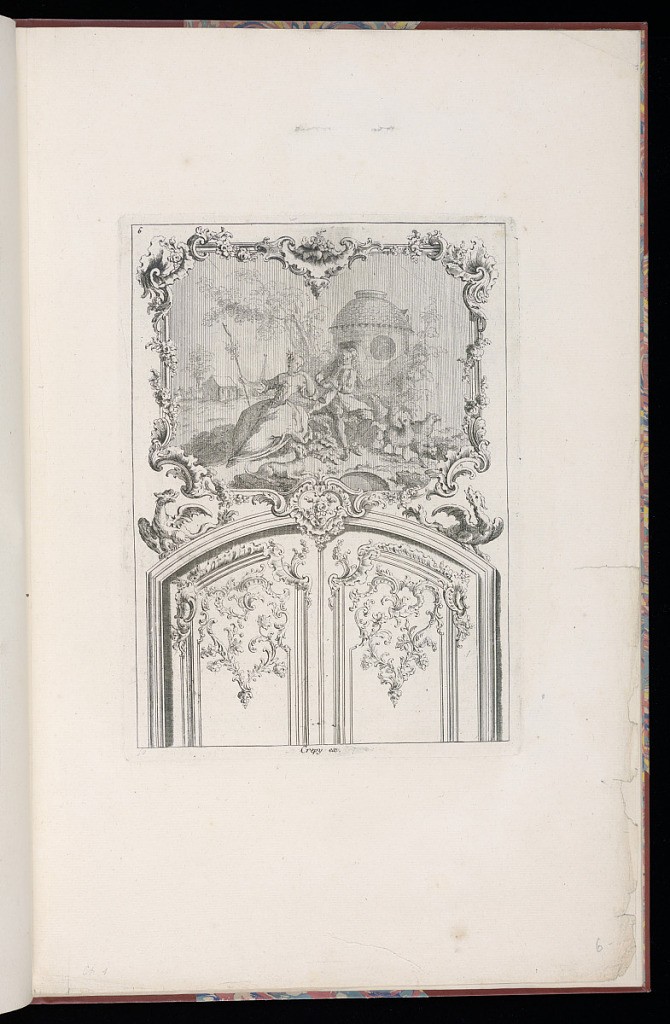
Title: Overdoor Painting and Paneling (Boiseries) Design
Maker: Jean Mondon, French, fl. 1736 – 1745
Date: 1749
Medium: Etching and engraving on laid paper
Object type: Print
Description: Design for a set of interior double doors (with only the top section visible) and an overdoor painting decorated with highly sculpted rococo paneling (boiseries), featuring flowering sprigs, flowers, c-scrolls, cartouches, shell and wave motifs, scrolling leaves (rinceaux), and dragons. The overdoor painting depicts a pastoral scene with a couple sitting in a landscape with a couple of buildings in the background. The man plays the flute and the woman holds a shepherd's stick, sheep and a dog by their side. The plate is numbered and signed with the previous publishers' address removed but still partly visible.